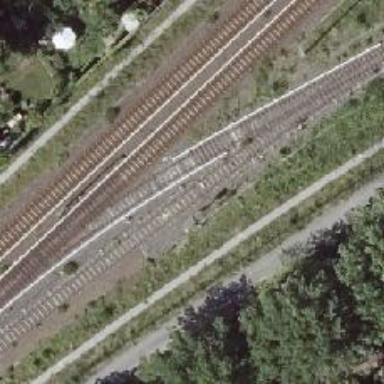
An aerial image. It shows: Yard with bottom electrified rail.